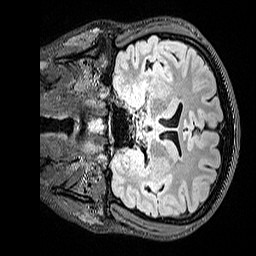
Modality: FLAIR
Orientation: coronal
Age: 22
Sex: female
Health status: healthy
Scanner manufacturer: siemens
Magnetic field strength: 3 T
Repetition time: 5 s
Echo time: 0.388 s